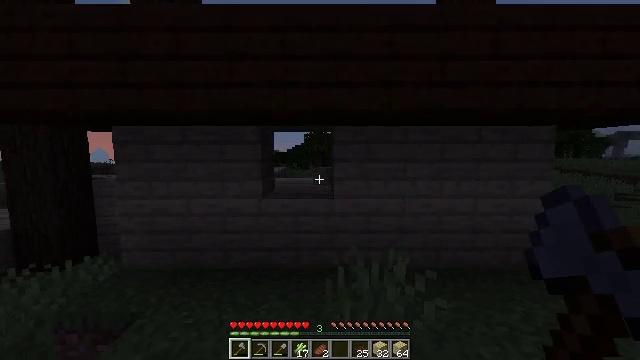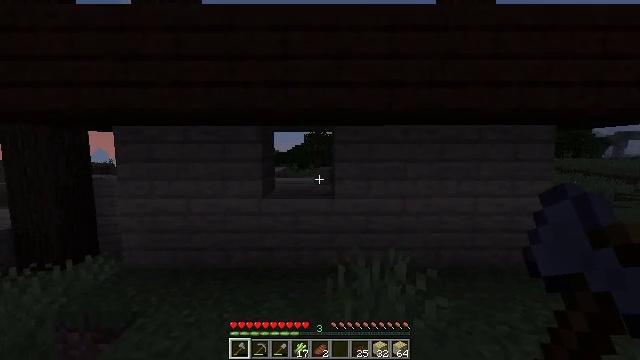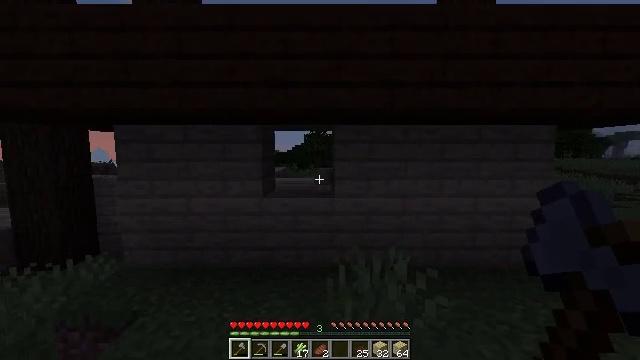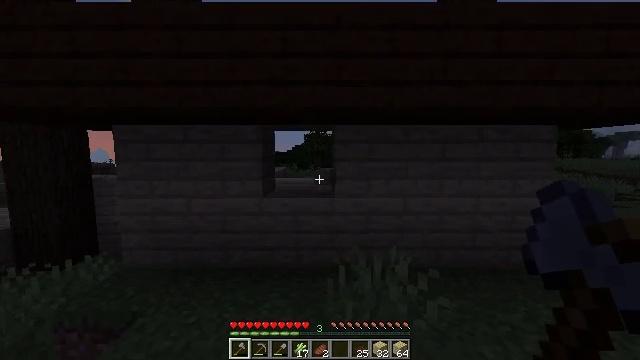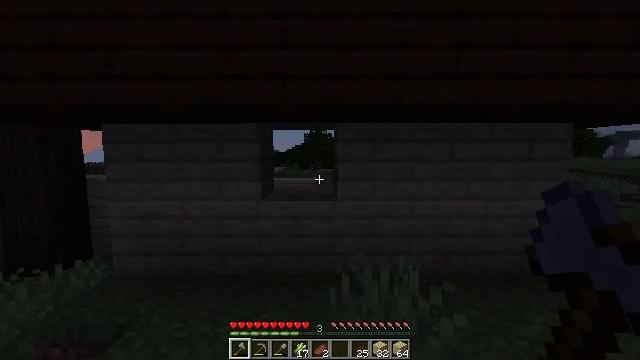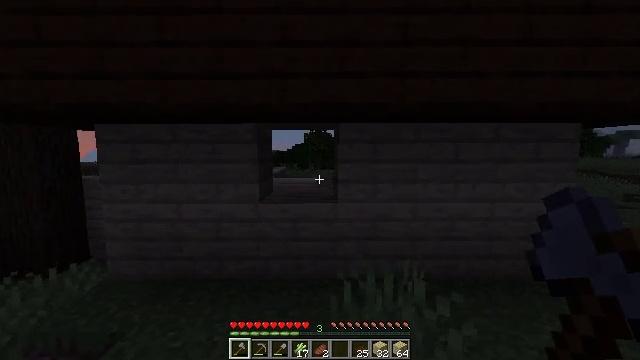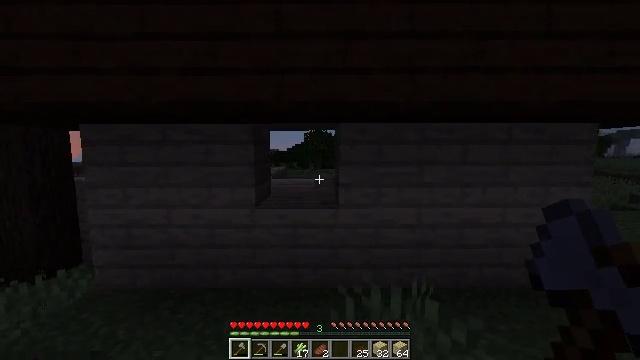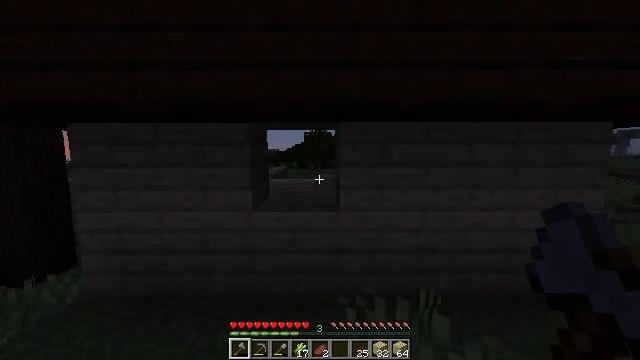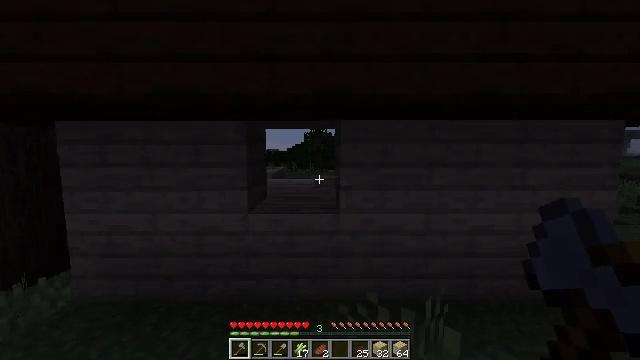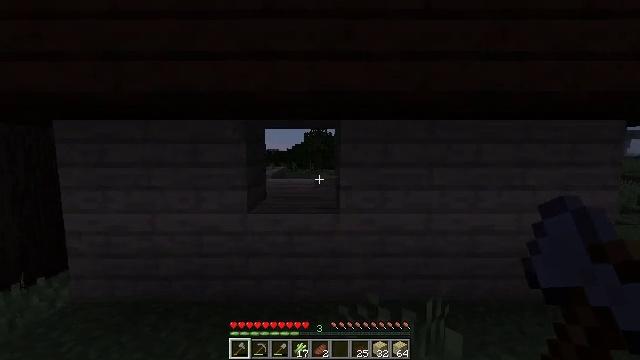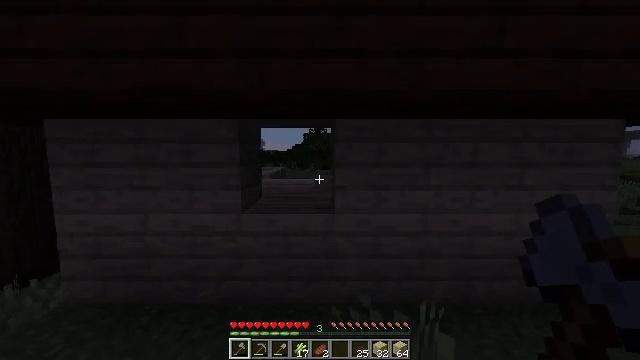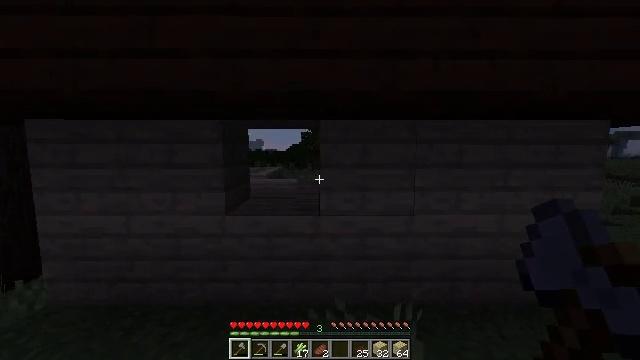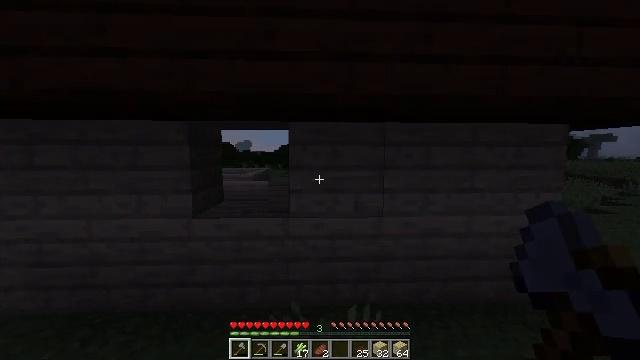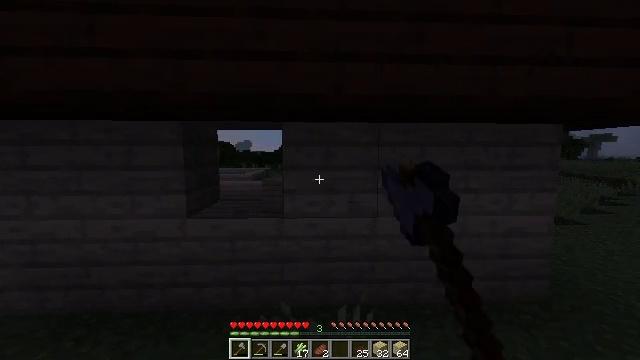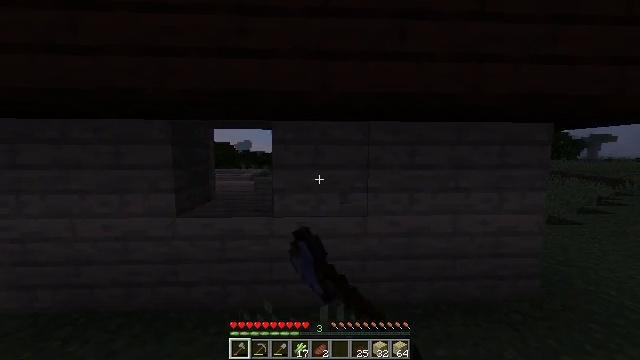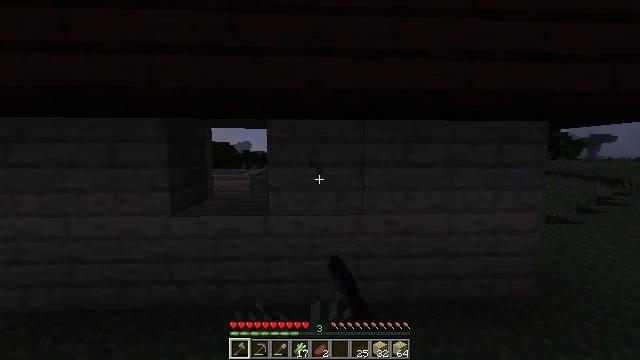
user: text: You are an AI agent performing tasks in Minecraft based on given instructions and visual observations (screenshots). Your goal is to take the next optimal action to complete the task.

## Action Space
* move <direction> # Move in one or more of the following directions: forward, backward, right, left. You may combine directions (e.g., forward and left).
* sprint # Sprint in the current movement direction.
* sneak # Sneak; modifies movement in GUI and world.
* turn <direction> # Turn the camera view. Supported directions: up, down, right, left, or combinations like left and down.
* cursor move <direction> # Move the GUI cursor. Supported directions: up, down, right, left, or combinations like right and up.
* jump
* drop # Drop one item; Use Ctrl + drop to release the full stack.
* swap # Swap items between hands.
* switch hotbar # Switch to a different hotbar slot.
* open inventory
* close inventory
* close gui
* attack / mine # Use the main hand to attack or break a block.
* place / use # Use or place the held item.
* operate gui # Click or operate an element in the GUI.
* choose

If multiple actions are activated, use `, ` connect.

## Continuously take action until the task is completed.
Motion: motion action
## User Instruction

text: Break the existing birch planks.
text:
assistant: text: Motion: no_op
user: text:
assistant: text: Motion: no_op
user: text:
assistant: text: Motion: move forward
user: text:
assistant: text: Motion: move forward
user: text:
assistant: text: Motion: move forward
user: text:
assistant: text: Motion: move forward
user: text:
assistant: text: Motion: no_op
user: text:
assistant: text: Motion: no_op
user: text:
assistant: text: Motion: no_op
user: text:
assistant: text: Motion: move right
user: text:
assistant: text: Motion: move right
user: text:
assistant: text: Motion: move right, turn right, attack / mine
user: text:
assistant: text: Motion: attack / mine
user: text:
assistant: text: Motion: attack / mine
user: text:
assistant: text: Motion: attack / mine
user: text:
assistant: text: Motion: attack / mine
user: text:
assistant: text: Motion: attack / mine
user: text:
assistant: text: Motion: attack / mine
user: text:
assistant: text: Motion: attack / mine
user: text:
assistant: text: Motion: attack / mine
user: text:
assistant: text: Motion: turn left, attack / mine
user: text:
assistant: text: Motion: turn left, attack / mine
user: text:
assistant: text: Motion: attack / mine
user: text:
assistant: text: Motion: attack / mine
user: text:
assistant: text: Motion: attack / mine
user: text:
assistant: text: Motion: attack / mine
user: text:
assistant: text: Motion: attack / mine
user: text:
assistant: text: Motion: attack / mine
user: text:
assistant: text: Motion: attack / mine
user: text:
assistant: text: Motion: move forward, attack / mine